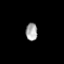
Tissue: prostate
Cell type: T cells
Senescence score: 0.7063
Nuclear area (px): 202
Mean DAPI intensity: 165.624